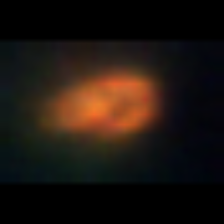
Taxon: Unknown_phyto
Group: Unknown